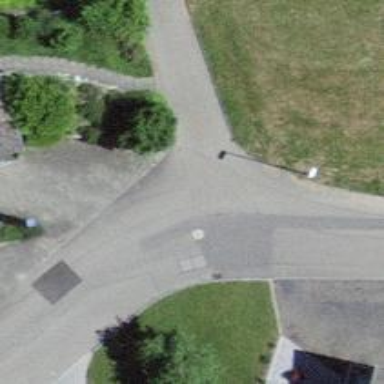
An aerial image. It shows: Smooth asphalt road in residential area.